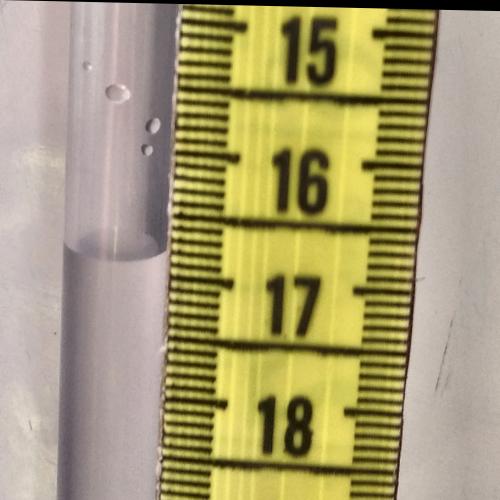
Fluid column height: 16.8 cm